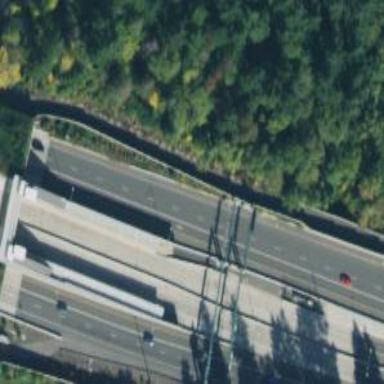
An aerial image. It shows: Toll gantry on the road.